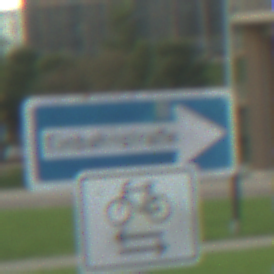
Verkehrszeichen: EinbahnstrasseRechtsweisend
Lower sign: RichtungsangabeDurchPfeile9
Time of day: MorningAfternoon
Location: Outdoor (Urban)
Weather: PartlyCloudy
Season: NotSpecified
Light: Natural